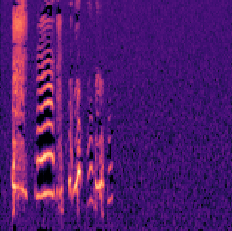
Sound class: Baby cry